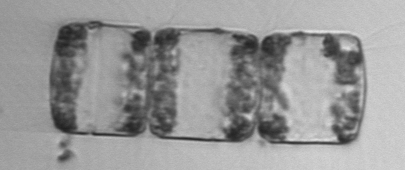
Label: Lauderia_annulata